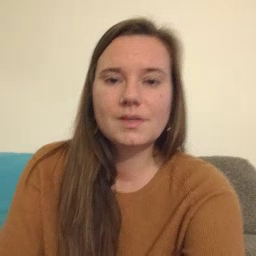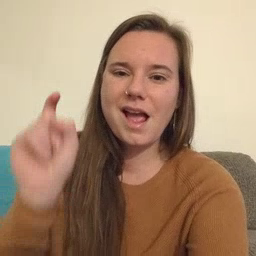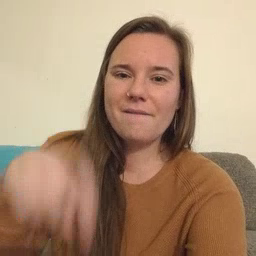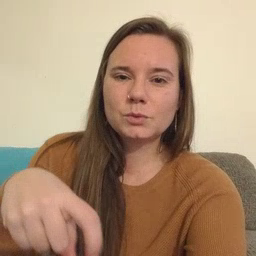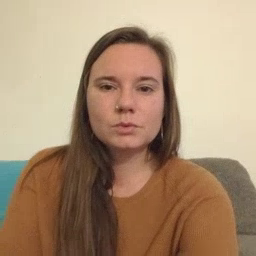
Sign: haveto